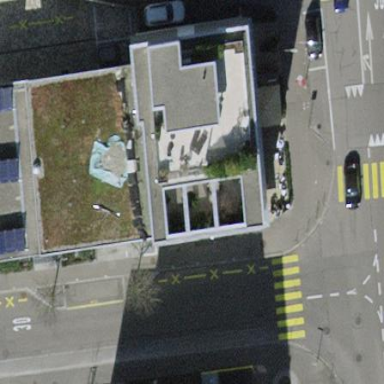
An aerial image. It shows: Hotel building.